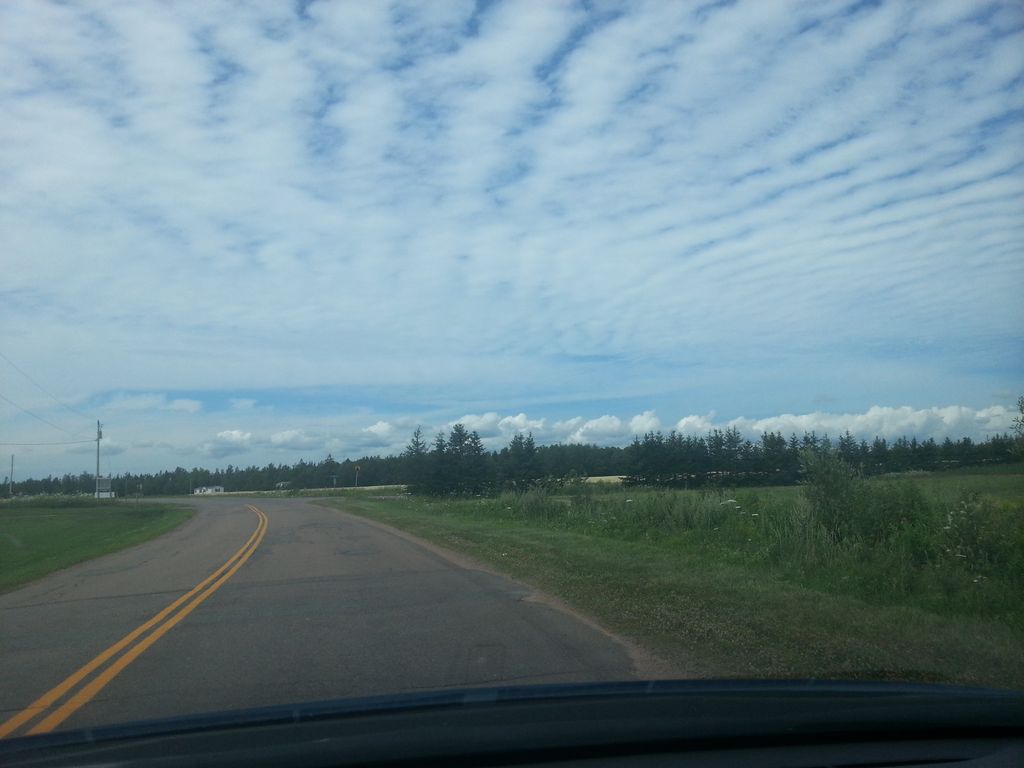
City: charlottetown